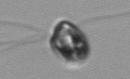
Label: flagellate_morphotype1